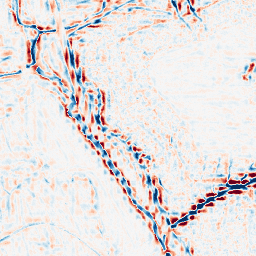
Category: wavelet
Decomposition family: wavelet_reverse_biorthogonal
Decomposition parameters: wavelet: rbio1.3
level: 3
Upsampling method: regularized
Upsampling parameters: scale: 2
lambda_reg: 0.01
Upsampling scale: 2